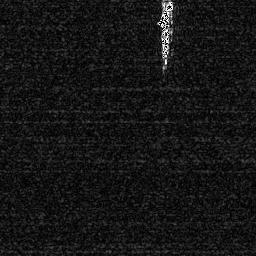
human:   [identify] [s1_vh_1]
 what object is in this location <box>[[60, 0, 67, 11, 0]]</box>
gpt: <ref>1 medium ship at the top</ref>